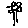
Label: flower